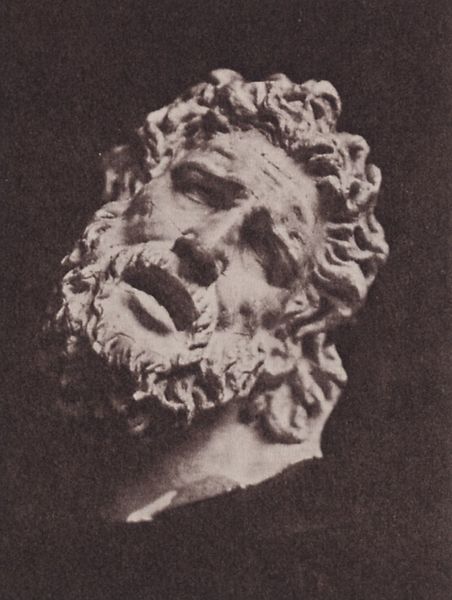
Titel: Porträt eines Mannes
Künstler: Duchenne de Boulogne
Schlagwörter: gott, kopf, mann, schatten, weiß, braun, frisur, grau, haar, marmor, mund, nase, schwarz, stirn, blick, alt, bart, augen, falten, gesicht, stein, tod, tot, vollbart, hals, porträt, auge, figur, haare, lippen, locke, locken, ohren, schräg, skulptur, statue, wangen, ausdruck, not, detail, brauen, büste, mimik, bildhauerei, plastik, schnauzer, geneigt, foto, fotografie, offen, alter, antike, links, weinen, stirnfalten, verzweiflung, zähne, antik, elend, leid, leiden, schmerz, gesichtsausdruck, sage, flehen, gips, männerkopf, herkules, bitten, totenmaske, klassizistisch, riss, werk, weh, verzerrt, martyrium, bärtiger mann, leidend, laokoon, meißel, rest, leidender, gibs, nart, schmerzvoll, büste mann locken, rechtsgeneigt, laokon